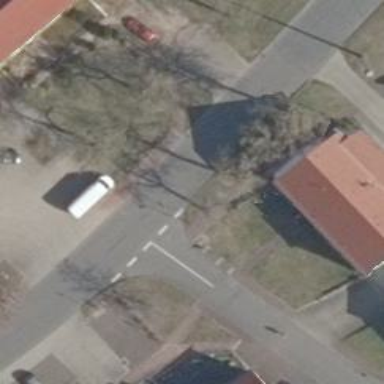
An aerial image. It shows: Public transport stop position.